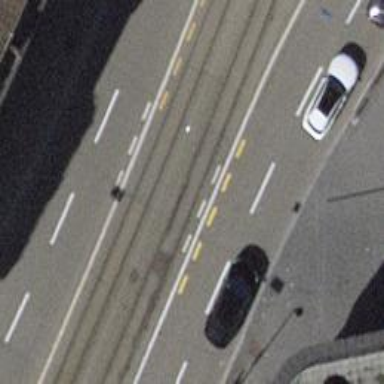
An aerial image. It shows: Tram level crossing on railway.